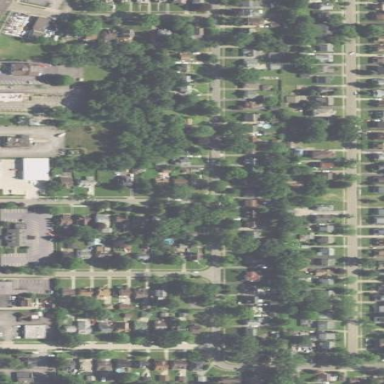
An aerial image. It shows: Neighborhood.